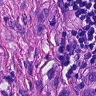
Metastatic tissue present: yes